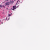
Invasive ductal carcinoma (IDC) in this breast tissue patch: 0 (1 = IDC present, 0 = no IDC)